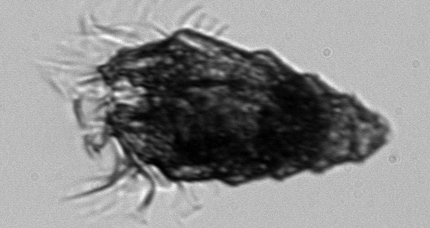
Label: Laboea_strobila